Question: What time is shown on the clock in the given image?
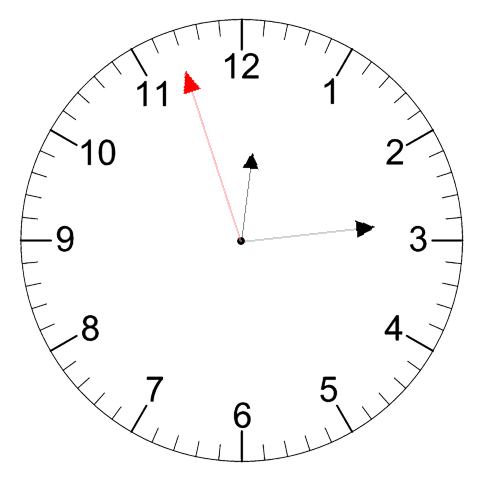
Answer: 12:13:57